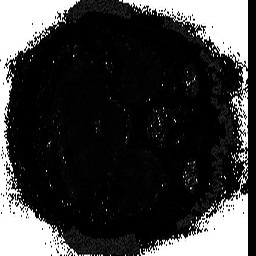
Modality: T2starmap
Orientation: axial
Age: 20
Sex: male
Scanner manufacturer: siemens
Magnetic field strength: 3 T
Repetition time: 0.043 s
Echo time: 0.00184 s